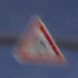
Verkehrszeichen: EinseitigVerengteFahrbahnRechts
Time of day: MorningAfternoon
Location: Outdoor (RoadRail)
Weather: PartlyCloudy
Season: NotSpecified
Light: Natural